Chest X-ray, PA view. Patient: 49 years old, sex F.
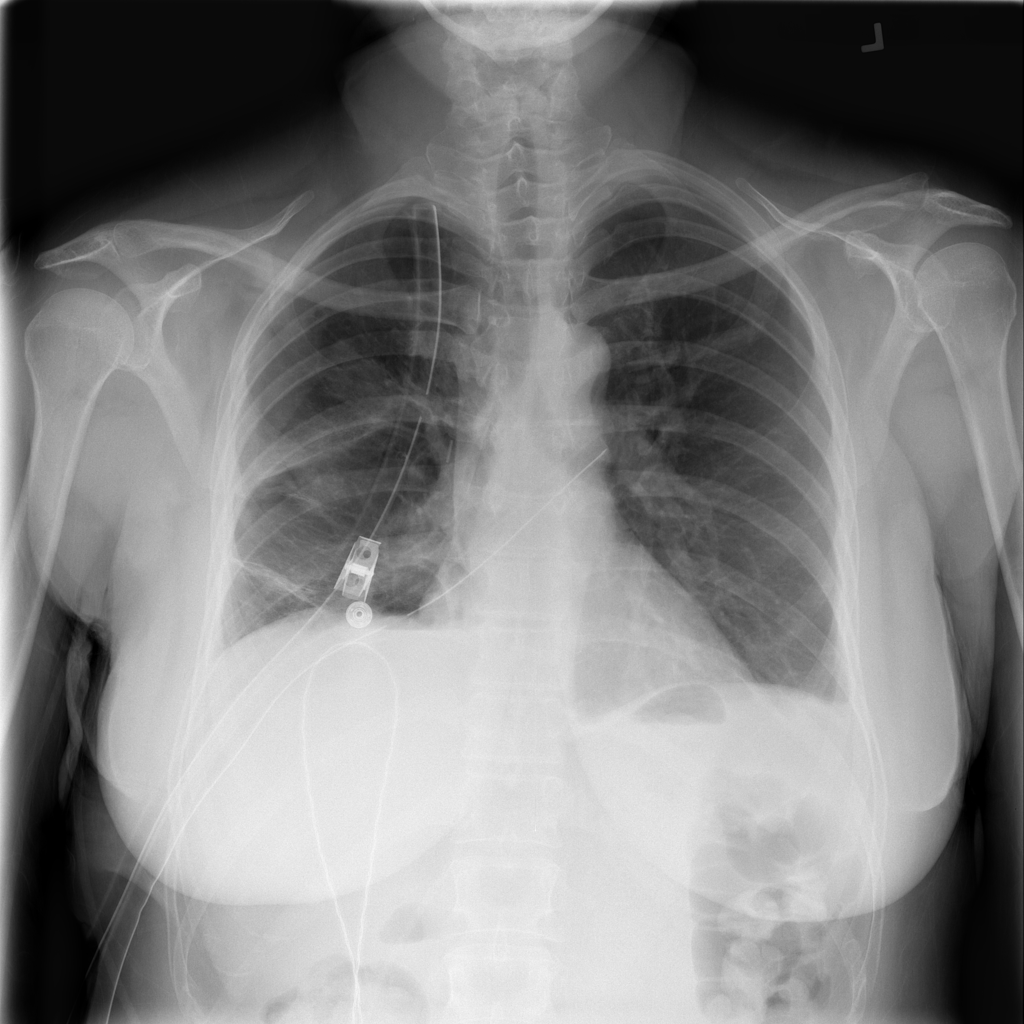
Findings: Atelectasis